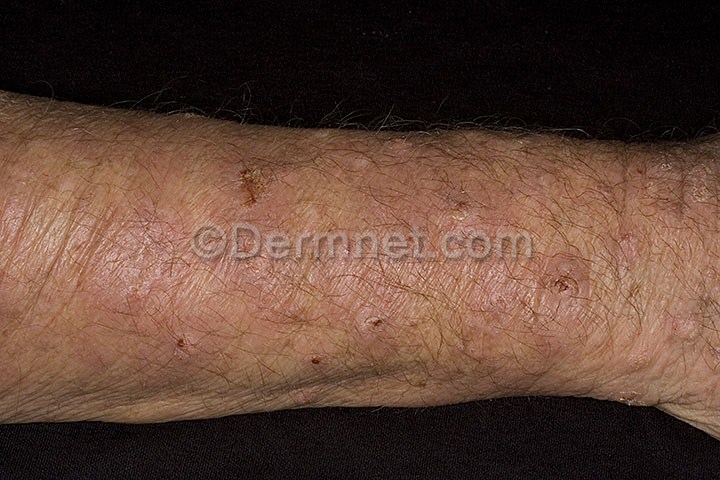
Disease: Eczema Photos